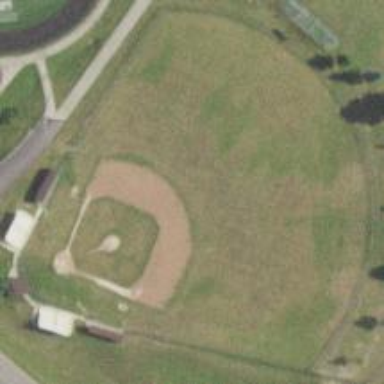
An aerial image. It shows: Baseball pitch for leisure land activities.